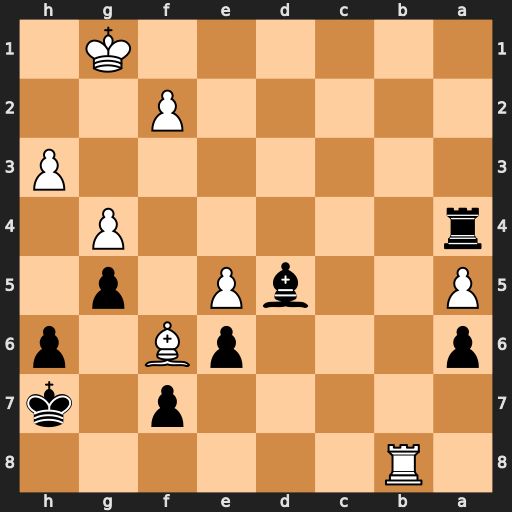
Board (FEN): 1R6/5p1k/p3pB1p/P2bP1p1/r5P1/7P/5P2/6K1
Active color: b
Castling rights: -
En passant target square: -
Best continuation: Ra1+ Kh2 Rh1+ Kg3 Rg1+